Field crop: tomato
Growth stage: 1
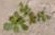
Species: portulaca